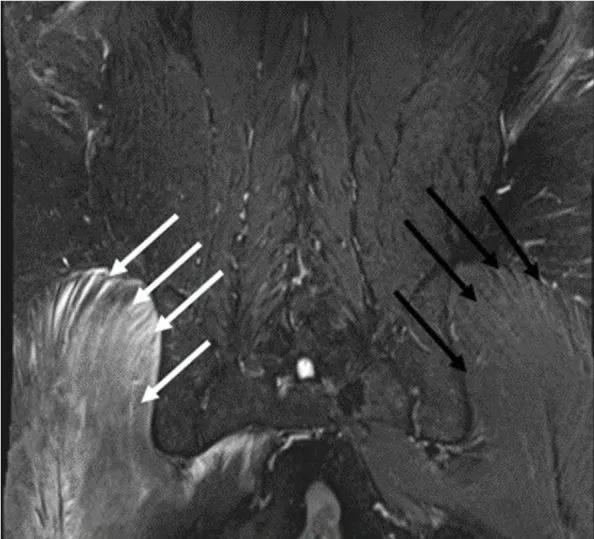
Patient's MRI postoperatively of the lumbosacral region demonstrating hyperintense signaling from the right gluteal muscles (white arrows), please notice the difference between it and the normal left gluteal muscles (black arrows).
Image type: radiology (mri)